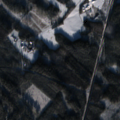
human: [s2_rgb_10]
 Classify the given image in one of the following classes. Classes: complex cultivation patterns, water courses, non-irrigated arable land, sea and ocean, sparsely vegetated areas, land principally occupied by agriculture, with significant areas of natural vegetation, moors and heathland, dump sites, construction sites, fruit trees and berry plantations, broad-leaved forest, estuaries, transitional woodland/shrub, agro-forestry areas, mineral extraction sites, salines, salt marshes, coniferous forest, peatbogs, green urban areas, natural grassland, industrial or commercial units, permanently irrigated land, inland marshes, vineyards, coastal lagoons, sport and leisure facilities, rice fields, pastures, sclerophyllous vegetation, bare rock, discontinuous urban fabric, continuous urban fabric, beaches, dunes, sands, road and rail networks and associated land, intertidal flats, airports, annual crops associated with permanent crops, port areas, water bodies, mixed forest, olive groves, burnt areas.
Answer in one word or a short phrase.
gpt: land principally occupied by agriculture, with significant areas of natural vegetation, broad-leaved forest, coniferous forest, mixed forest